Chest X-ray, AP view. Patient: 73 years old, sex F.
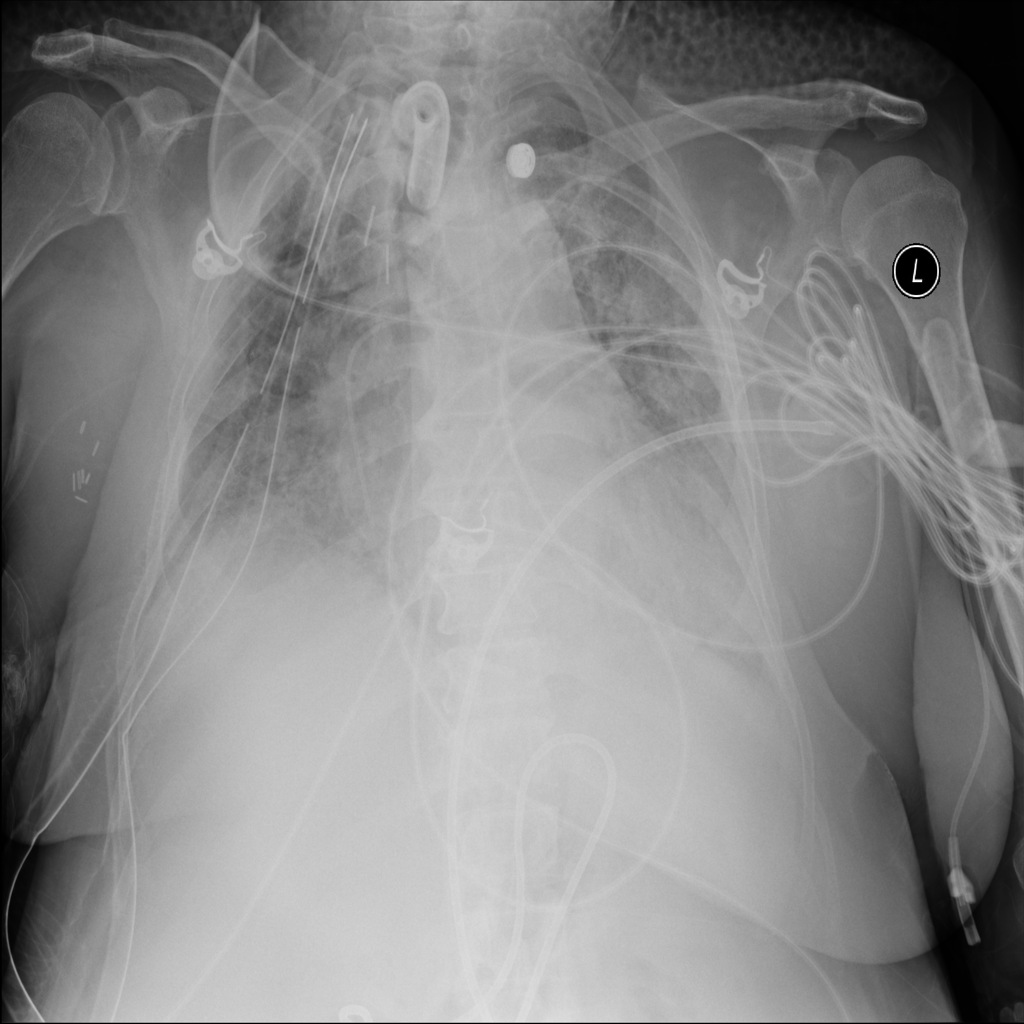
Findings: No Finding